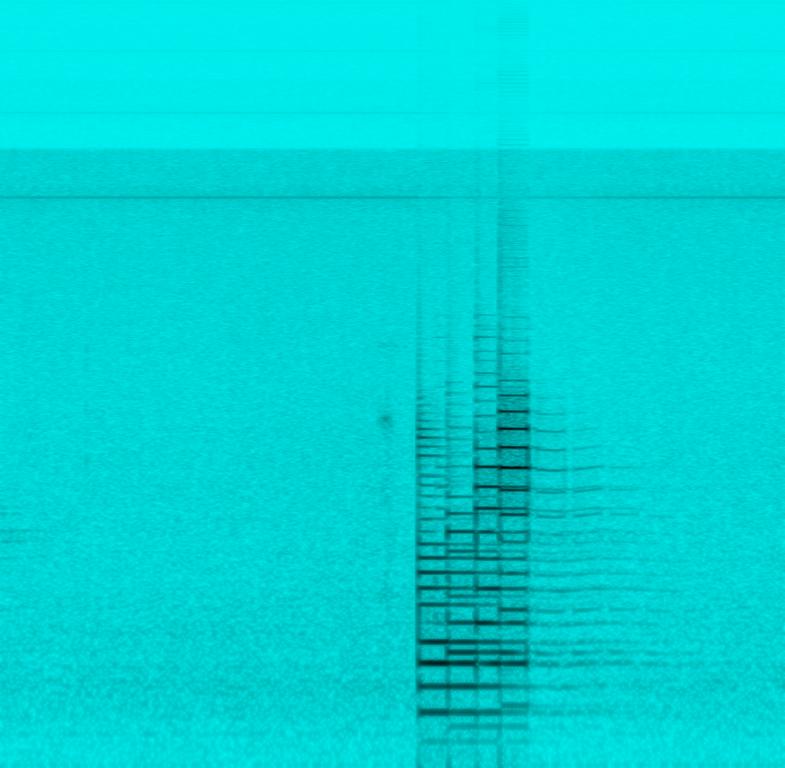
This music is instrumental. The tempo is slow with a resonating electric guitar riff. The music is spooky, eerie, sinister, mysterious and suspenseful with a little white noise/static.